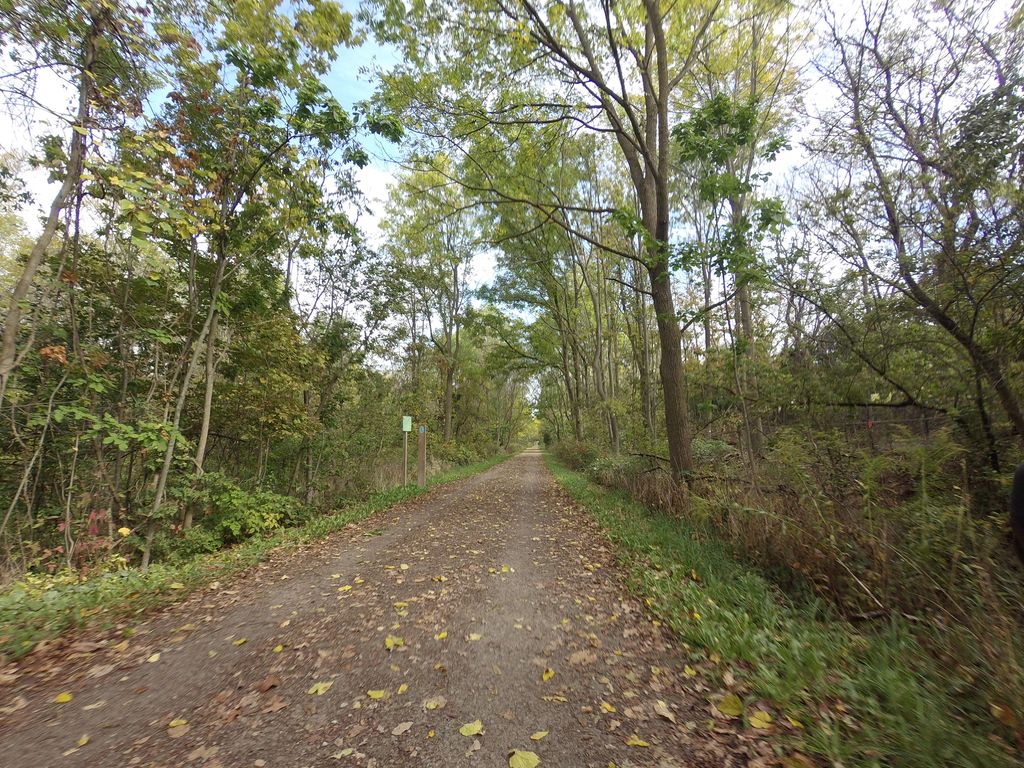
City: hamilton